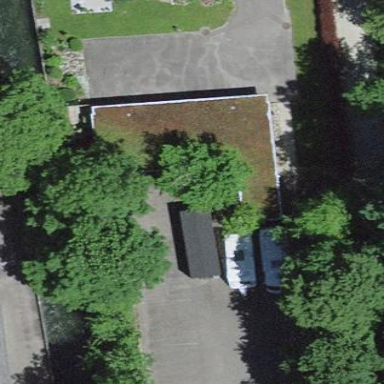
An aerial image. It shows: Garage.